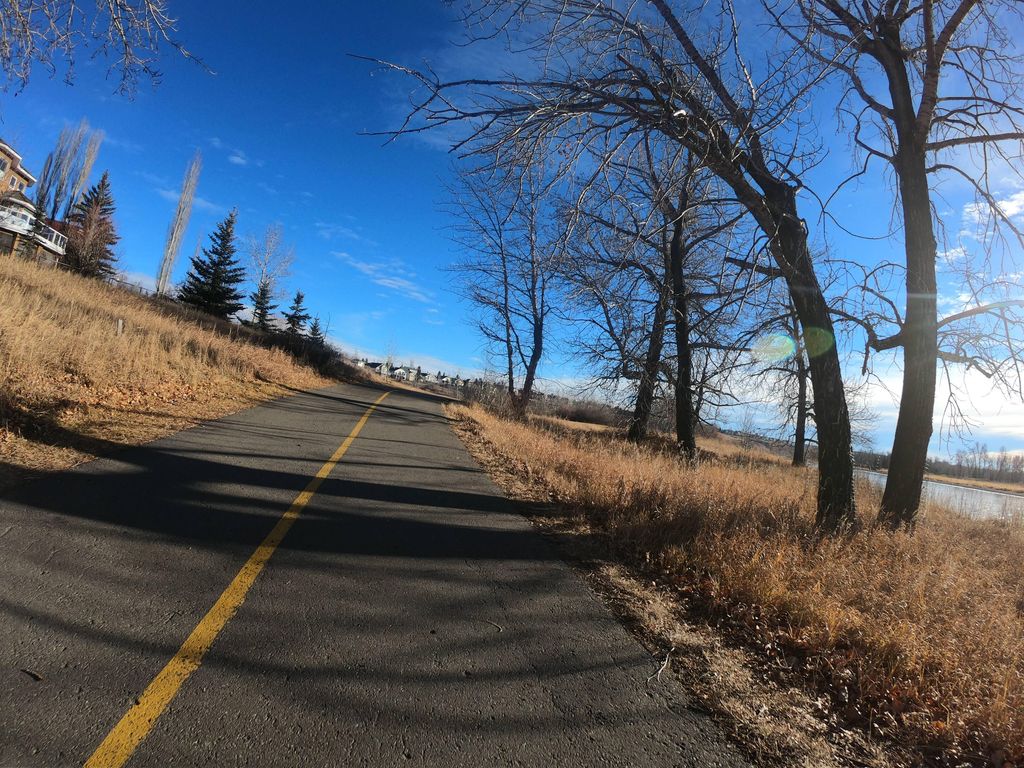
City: calgary